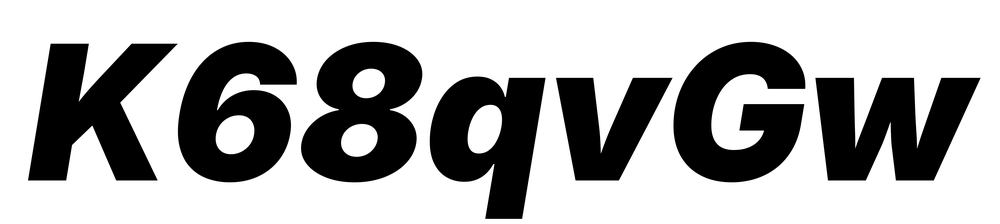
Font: Inter-Italic_Black_Italic